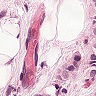
Metastatic tissue present: yes